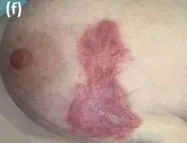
Dermatological and histopathological characteristics of pyoderma gangrenosum. Complete healing with hypertrophic aspects.
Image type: medical_photograph (skin_photograph)